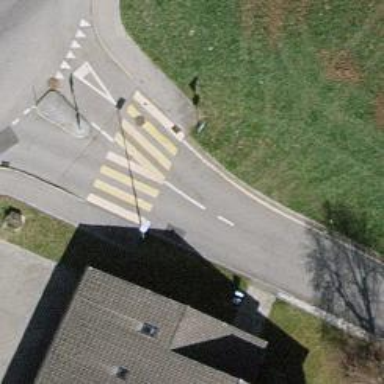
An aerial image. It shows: Zebra crossing on the road.